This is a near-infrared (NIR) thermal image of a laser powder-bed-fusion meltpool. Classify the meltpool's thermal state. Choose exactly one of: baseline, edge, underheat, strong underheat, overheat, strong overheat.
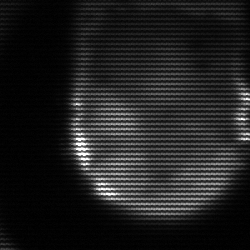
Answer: edge